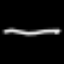
Label: line